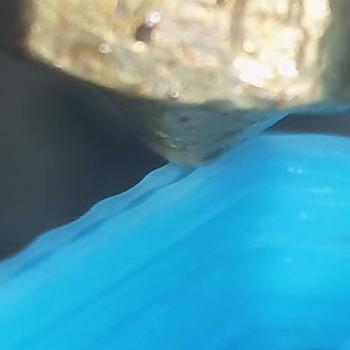
Flow rate: 56%